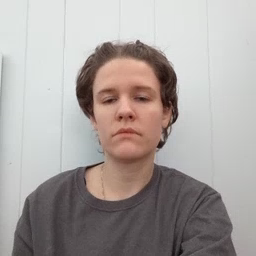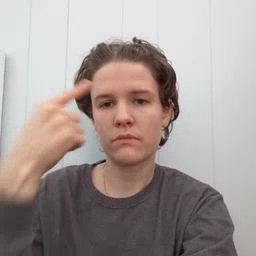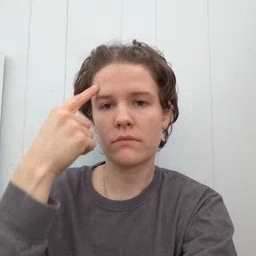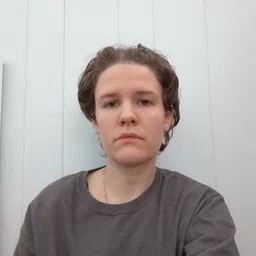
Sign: think